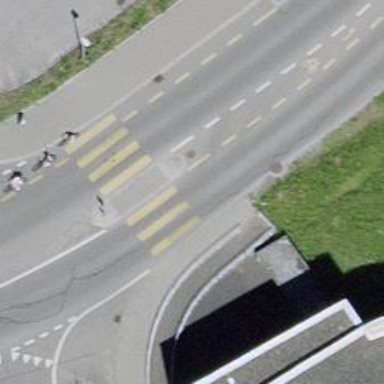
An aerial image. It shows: Uncontrolled zebra crossing with island on the road.